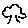
Label: tree